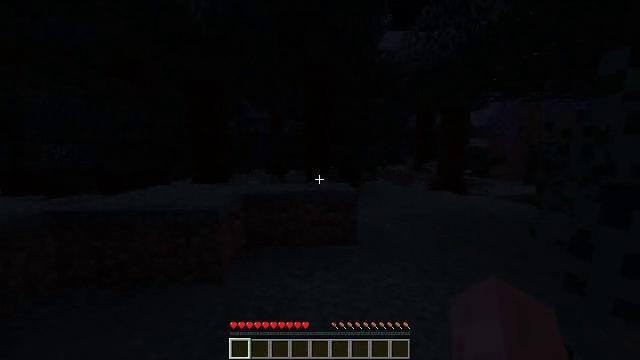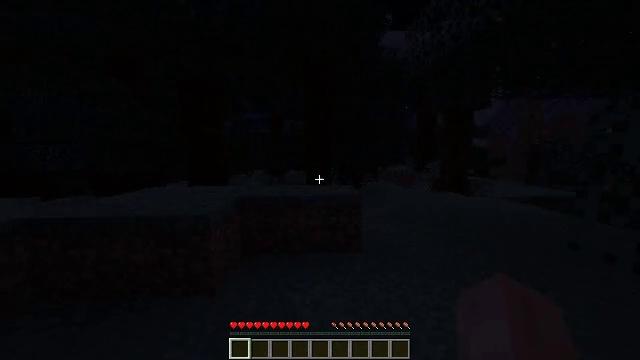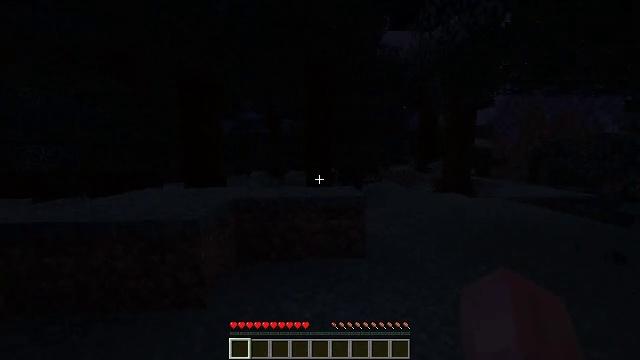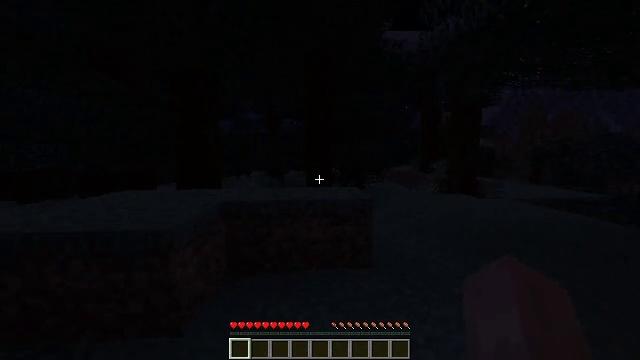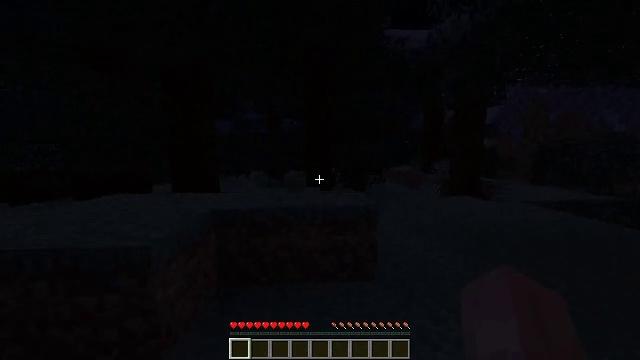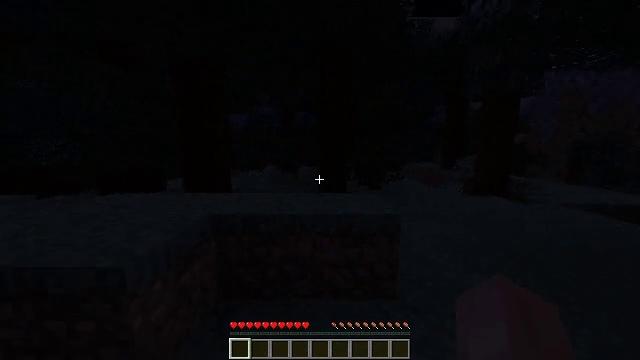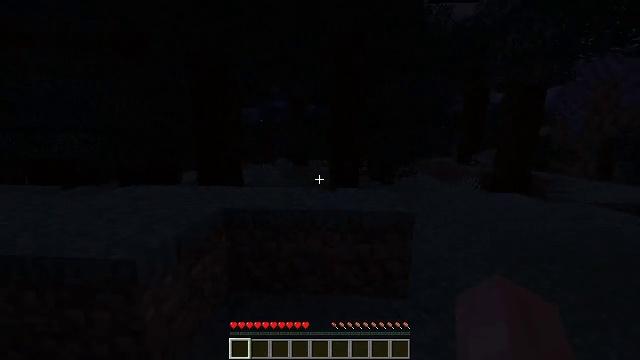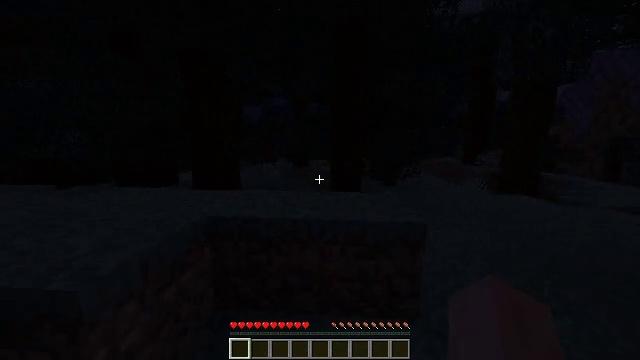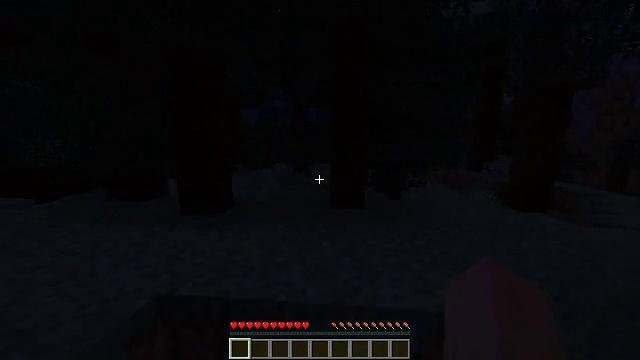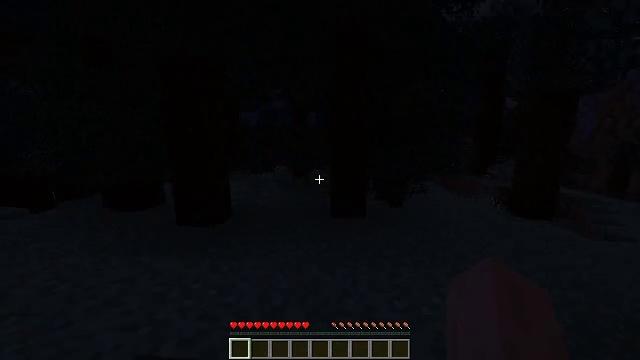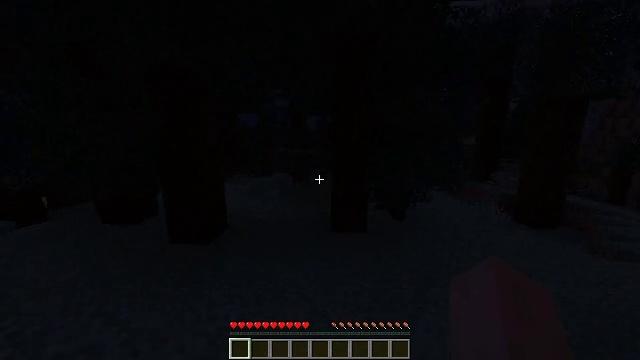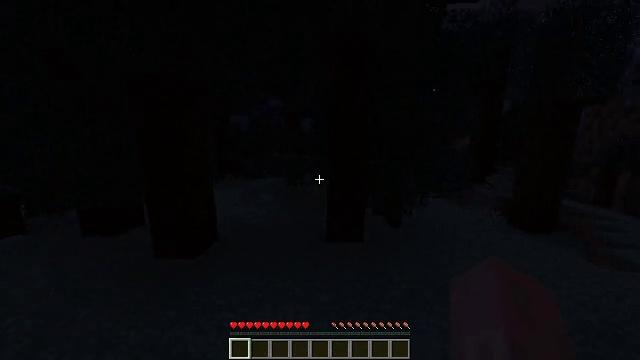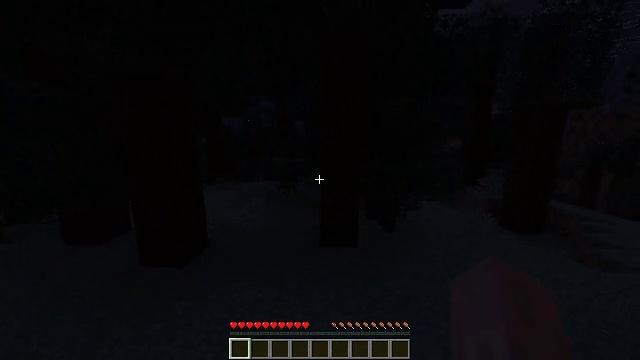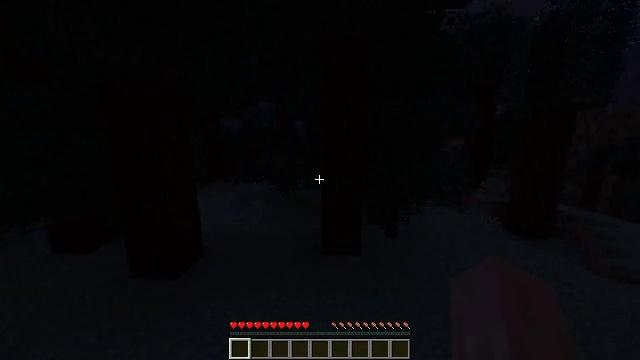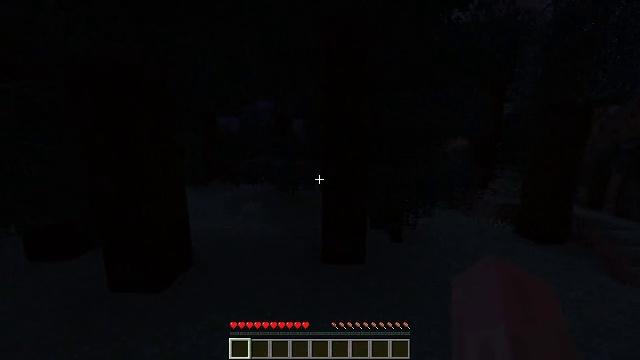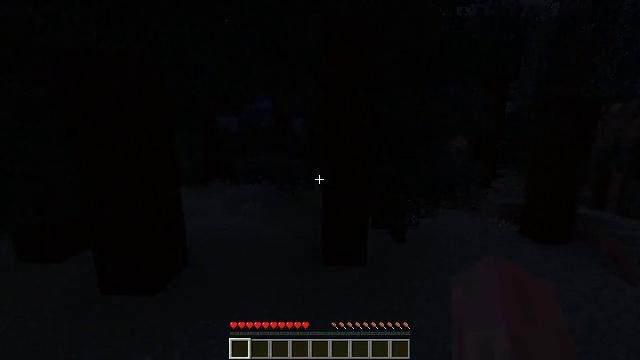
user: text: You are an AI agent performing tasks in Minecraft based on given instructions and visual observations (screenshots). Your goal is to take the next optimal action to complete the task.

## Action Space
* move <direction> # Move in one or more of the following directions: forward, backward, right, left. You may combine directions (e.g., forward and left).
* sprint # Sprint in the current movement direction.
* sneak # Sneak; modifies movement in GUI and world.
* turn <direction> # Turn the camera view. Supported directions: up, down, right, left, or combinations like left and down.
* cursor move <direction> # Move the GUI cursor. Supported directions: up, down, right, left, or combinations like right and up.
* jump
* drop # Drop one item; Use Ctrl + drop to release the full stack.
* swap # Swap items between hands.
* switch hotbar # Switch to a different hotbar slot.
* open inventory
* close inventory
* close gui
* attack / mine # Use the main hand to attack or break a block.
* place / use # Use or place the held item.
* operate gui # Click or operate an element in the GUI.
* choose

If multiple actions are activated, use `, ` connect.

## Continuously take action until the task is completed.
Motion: motion action
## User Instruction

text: Obtain red mushroom blocks for decoration.
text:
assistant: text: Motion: move forward, sprint
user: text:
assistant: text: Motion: move forward, sprint
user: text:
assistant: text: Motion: move forward, sprint
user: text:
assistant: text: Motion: move forward, sprint
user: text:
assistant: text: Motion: move forward, sprint, turn left and down
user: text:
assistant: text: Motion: move forward, sprint, turn left and down
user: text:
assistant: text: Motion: move forward, sprint
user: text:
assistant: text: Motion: move forward, sprint, jump
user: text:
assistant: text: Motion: move forward, sprint, jump
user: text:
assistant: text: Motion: move forward, sprint, jump
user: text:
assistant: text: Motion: move forward, sprint, turn right, jump
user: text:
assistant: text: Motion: move forward, sprint, turn right
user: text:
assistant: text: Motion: move forward, sprint
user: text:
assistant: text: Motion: move forward, sprint
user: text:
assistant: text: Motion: move forward, sprint
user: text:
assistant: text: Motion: move forward, sprint, turn left
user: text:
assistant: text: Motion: move forward, sprint, turn left
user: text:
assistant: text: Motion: move forward, sprint, turn left and up
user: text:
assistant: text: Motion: move forward, sprint
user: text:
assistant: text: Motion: move forward, sprint
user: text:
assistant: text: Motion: move forward, sprint
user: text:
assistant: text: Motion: move forward, sprint
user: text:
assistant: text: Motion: move forward, sprint
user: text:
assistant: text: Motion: move forward, sprint
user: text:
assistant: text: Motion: move forward, sprint
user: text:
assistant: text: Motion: move forward, sprint
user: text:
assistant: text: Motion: move forward, sprint
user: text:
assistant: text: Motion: move forward, sprint
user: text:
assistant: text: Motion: move forward, sprint
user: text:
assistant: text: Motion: move forward, sprint